Question: I need help designing the database for my online custom suit store. So far, i have created the tables for the products, orders, and my users/customers. I think I need to add some tables to manage my shopping cart for customers while they are making their selections and customizing them. At this point, i am a little confused on how to proceed. does my shopping cart need to pretty much hold all the information that my orders tables will hold ultimately? as you can see from the attached image, orders have order items, and order items have order item options. this way, i can pull up each order item that a customer wants, and all of the customizations that go with each particular order. Does this need to first done in my shopping cart, meaning that i would basically have to replicate all of the tables in the orders section of the database, or is there a better way? Also, what else is my database application lacking in order to robustly run a website like www.indochino.com?
All help is appreciated...

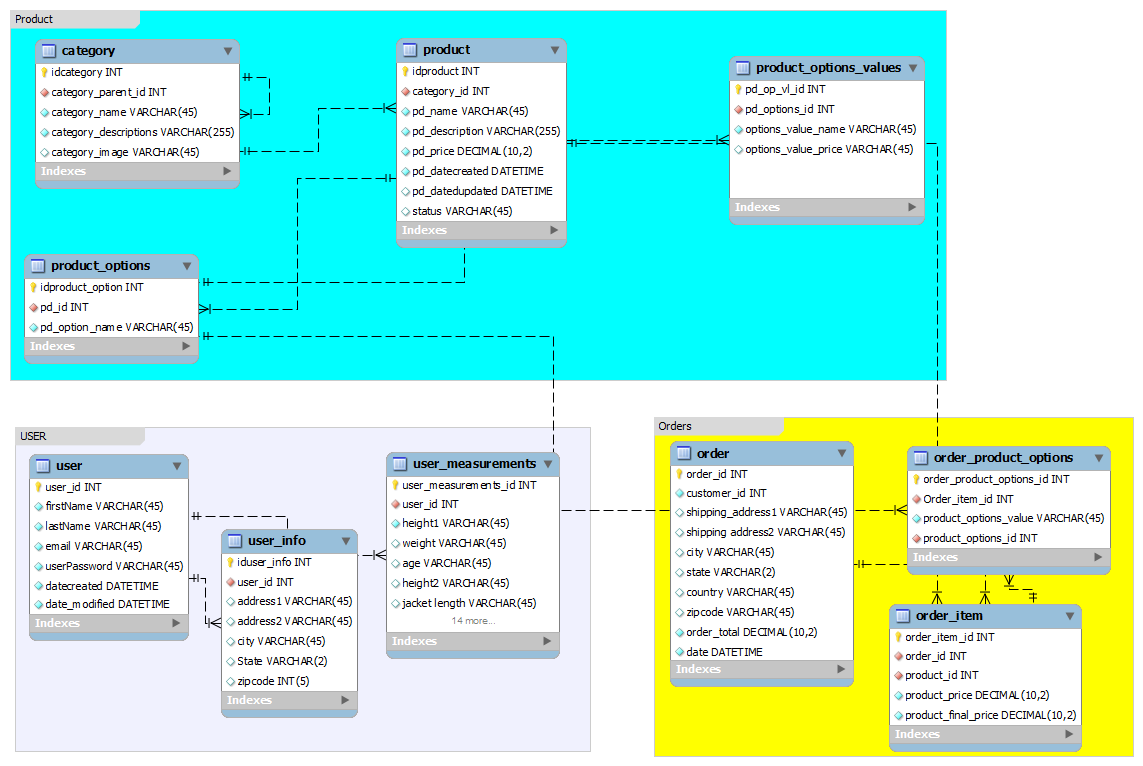
Answer: You should change your 'order' table to be a 'shopping_cart' table, and remove all of the shipping address information from it.
Then create a separate 'order' table that includes a 'shopping_cart_id' that points to the associated shopping cart. This 'order' table should include all of the necessary information for a posted order, like shipping address, line-item total amount, tax amount, order total amount, posted-date-time, etc.
I don't think a status field is the correct approach, because a shopping cart is not an order, and lots of order fields are not applicable to a shopping cart. These are fields that should not take a null value, because they are required for a completed order. Tables that store completely different things depending on a status field are a burden when it comes time to write reports on this data.